Question: In trying to track down any possible reason for failures with my .EXE/.DLL Windows CE / Compact Framework pair (delineated here <URL>, I found this setting selected for Deployment Device

(Windows CE .NET Emulator (Default) is what is selected)
Would it be better / make any difference if I chose "Windows CE .NET Device" instead?
This seems to make more sense, as I don't use an emulator - I copy the .exe I build in XP Mode / Visual Studio 2003 to the handheld device and run it directly from there.
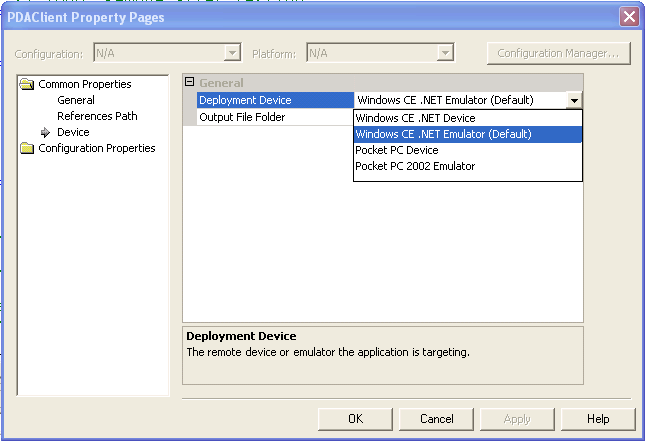
Answer: It makes no difference. The compiled assemblies are the same. The deployment device only affects which device Visual Studio will attempt to push the output binaries to during the Deploy phase. And really these are just names that don't matter much. It's purely from the list of configured devices. You can make the "Emulator" target push to a physical device over CoreCon. You can make the "Pocket PC" device push to a general Windows CE device. These are just canned, helpful targets with specific settings.